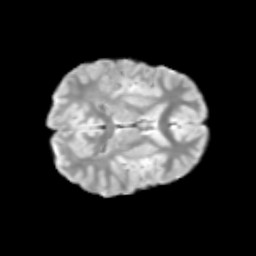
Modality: T2w
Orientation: axial
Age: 10
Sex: male
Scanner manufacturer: siemens
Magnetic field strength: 3 T
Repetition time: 3.8 s
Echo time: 0.07 s